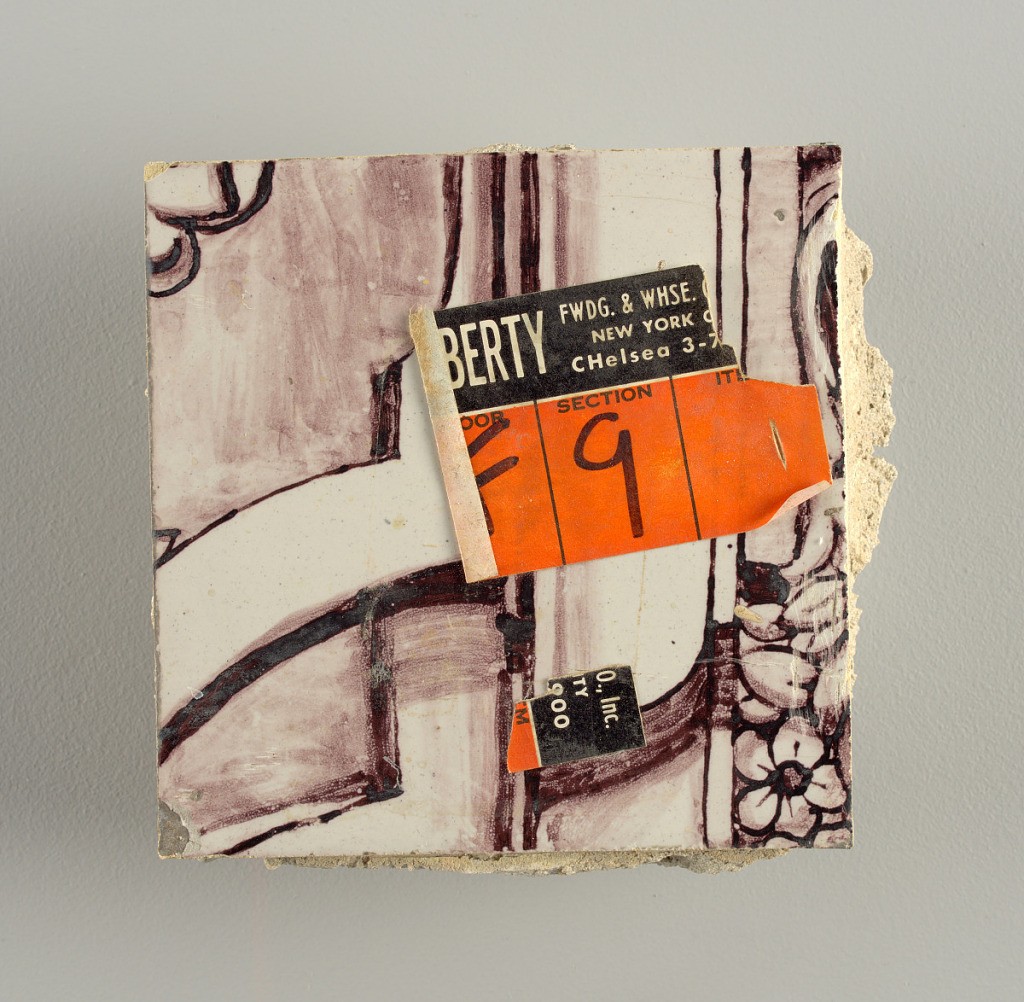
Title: Wall facing
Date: ca. 1725
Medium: tin-glazed earthenware, underglaze
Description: Running design for a frieze or a dado, composed of scrolls of foliage and strapwork, and four repeating motifs--a seated woman in a small upright oval medallion, a putto seated on a rocailled base, and strapwork in axial pattern.  The various panels, A to F, show various repeats of the same design, all being five tiles high and a varying number of tiles wide.